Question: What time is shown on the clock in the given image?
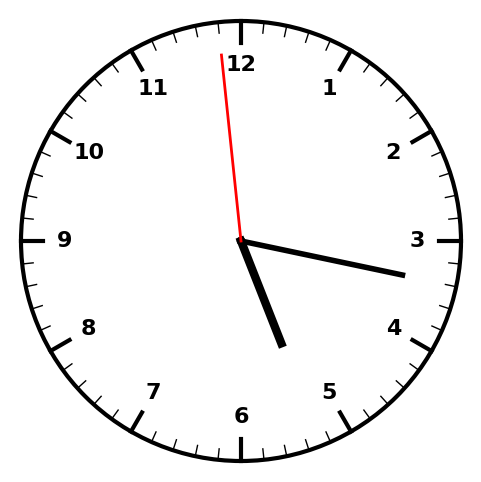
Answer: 05:16:59